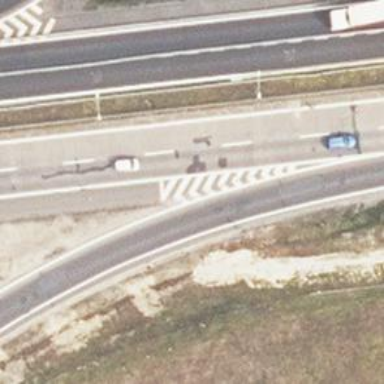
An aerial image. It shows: Trunk highway.